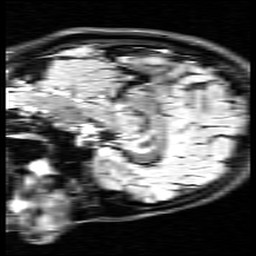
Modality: FLAIR
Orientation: sagittal
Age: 21
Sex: female
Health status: healthy
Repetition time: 12 s
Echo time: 0.095 s